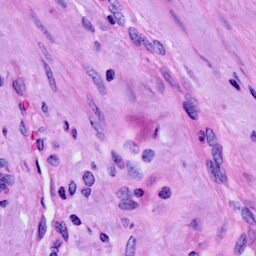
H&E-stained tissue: Cervix